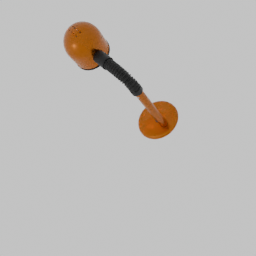
Label: lighting